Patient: sex F, age 69
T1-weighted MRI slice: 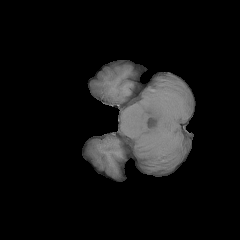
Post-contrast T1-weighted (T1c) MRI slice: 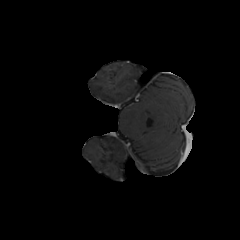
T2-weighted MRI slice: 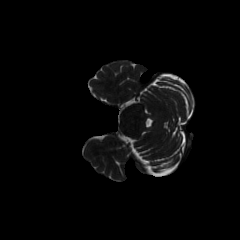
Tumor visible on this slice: no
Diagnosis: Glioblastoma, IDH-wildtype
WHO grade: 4